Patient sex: M
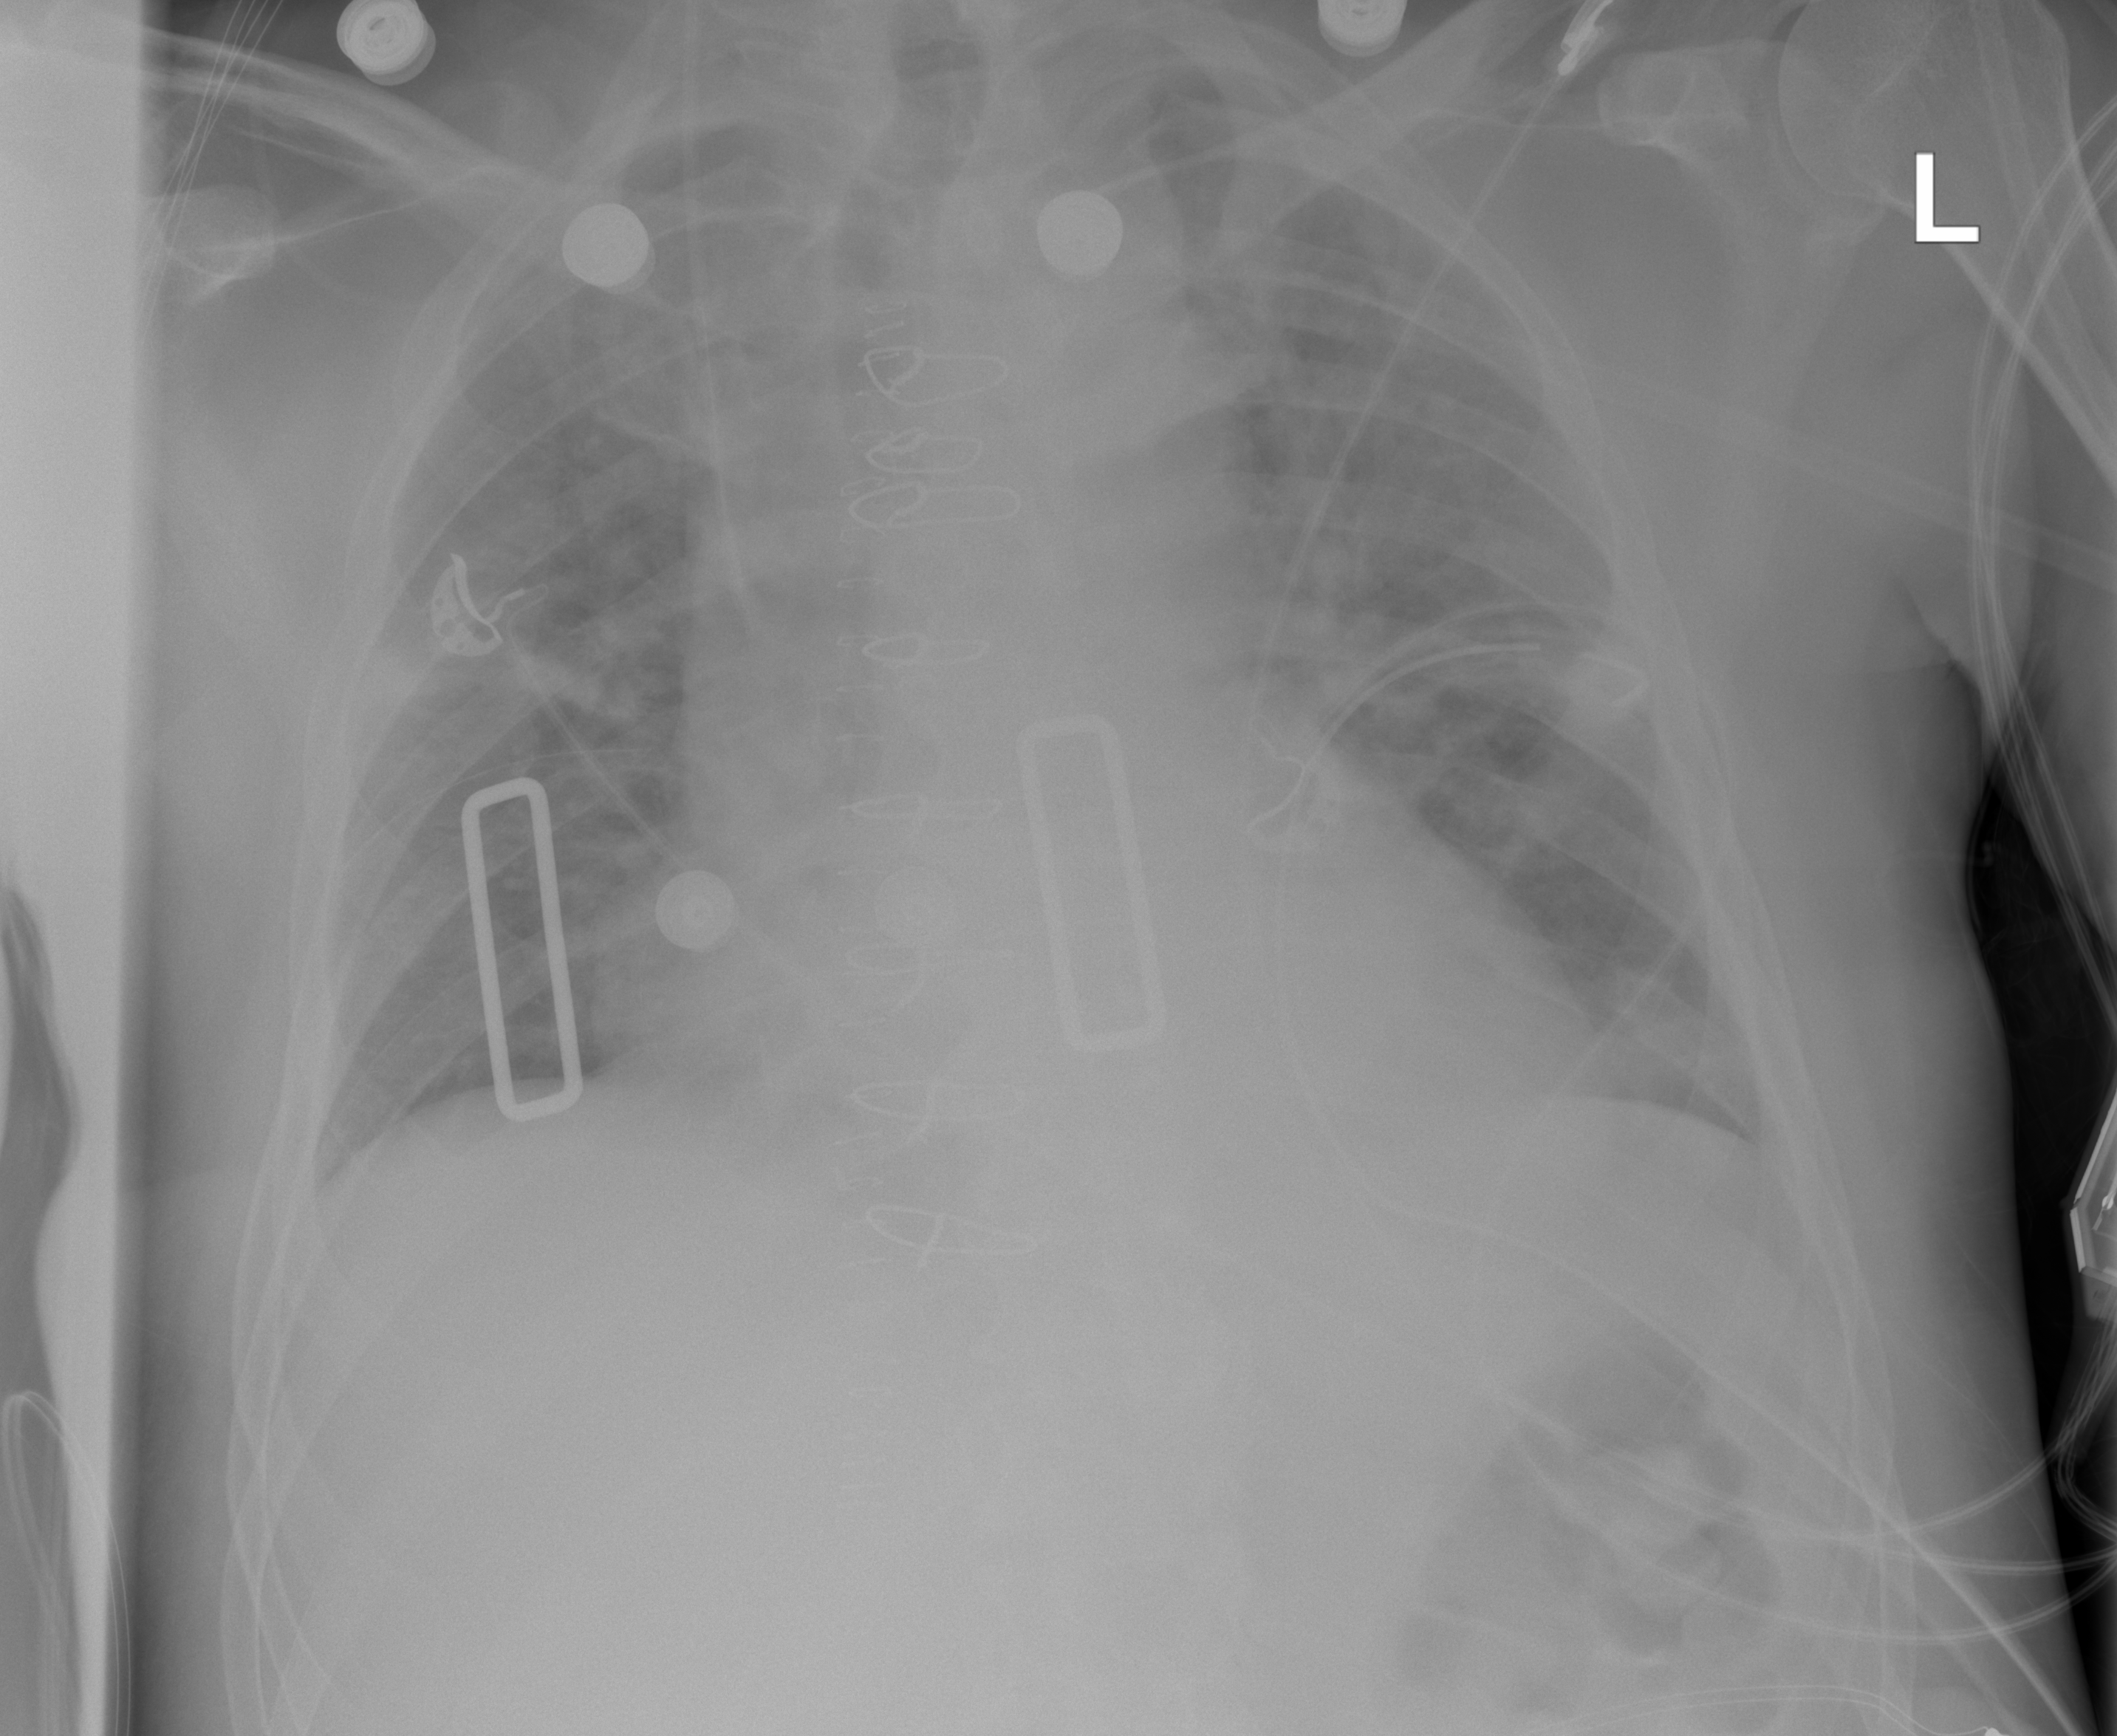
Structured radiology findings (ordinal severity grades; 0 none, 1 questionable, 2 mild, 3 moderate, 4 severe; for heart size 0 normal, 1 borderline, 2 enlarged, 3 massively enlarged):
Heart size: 2
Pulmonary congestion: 2
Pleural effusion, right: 0
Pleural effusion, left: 0
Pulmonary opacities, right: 0
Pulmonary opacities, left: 0
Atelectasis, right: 2
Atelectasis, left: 2